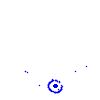
Particle: proton